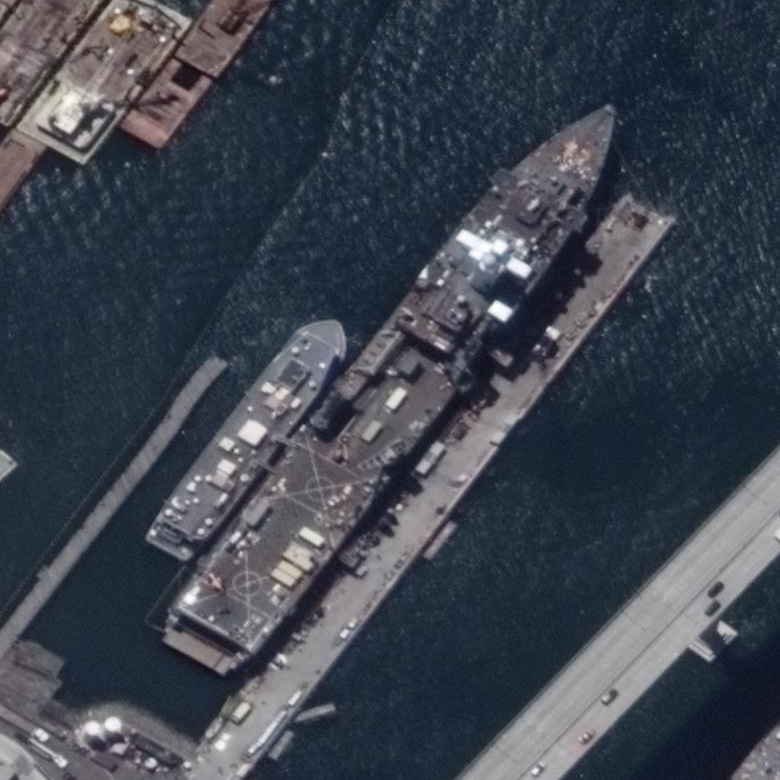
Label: Whitby_Island-class_dock_landing_ship